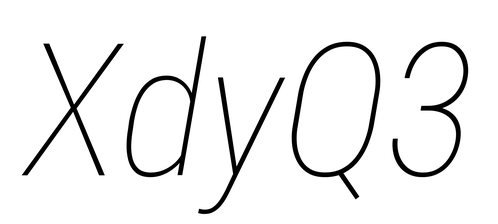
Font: Roboto-Italic_Condensed_Thin_Italic